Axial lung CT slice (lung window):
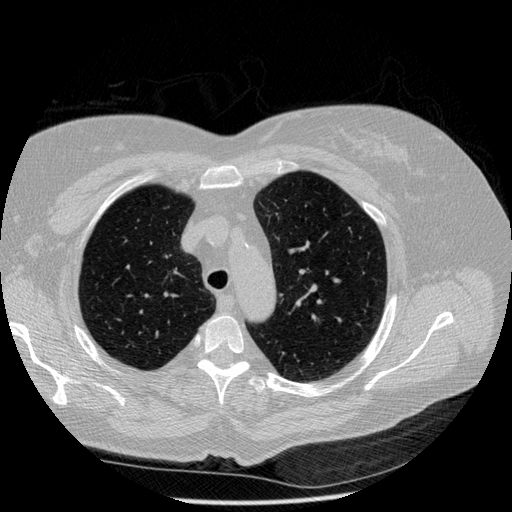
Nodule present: no